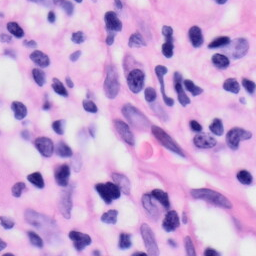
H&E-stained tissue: Skin